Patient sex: M
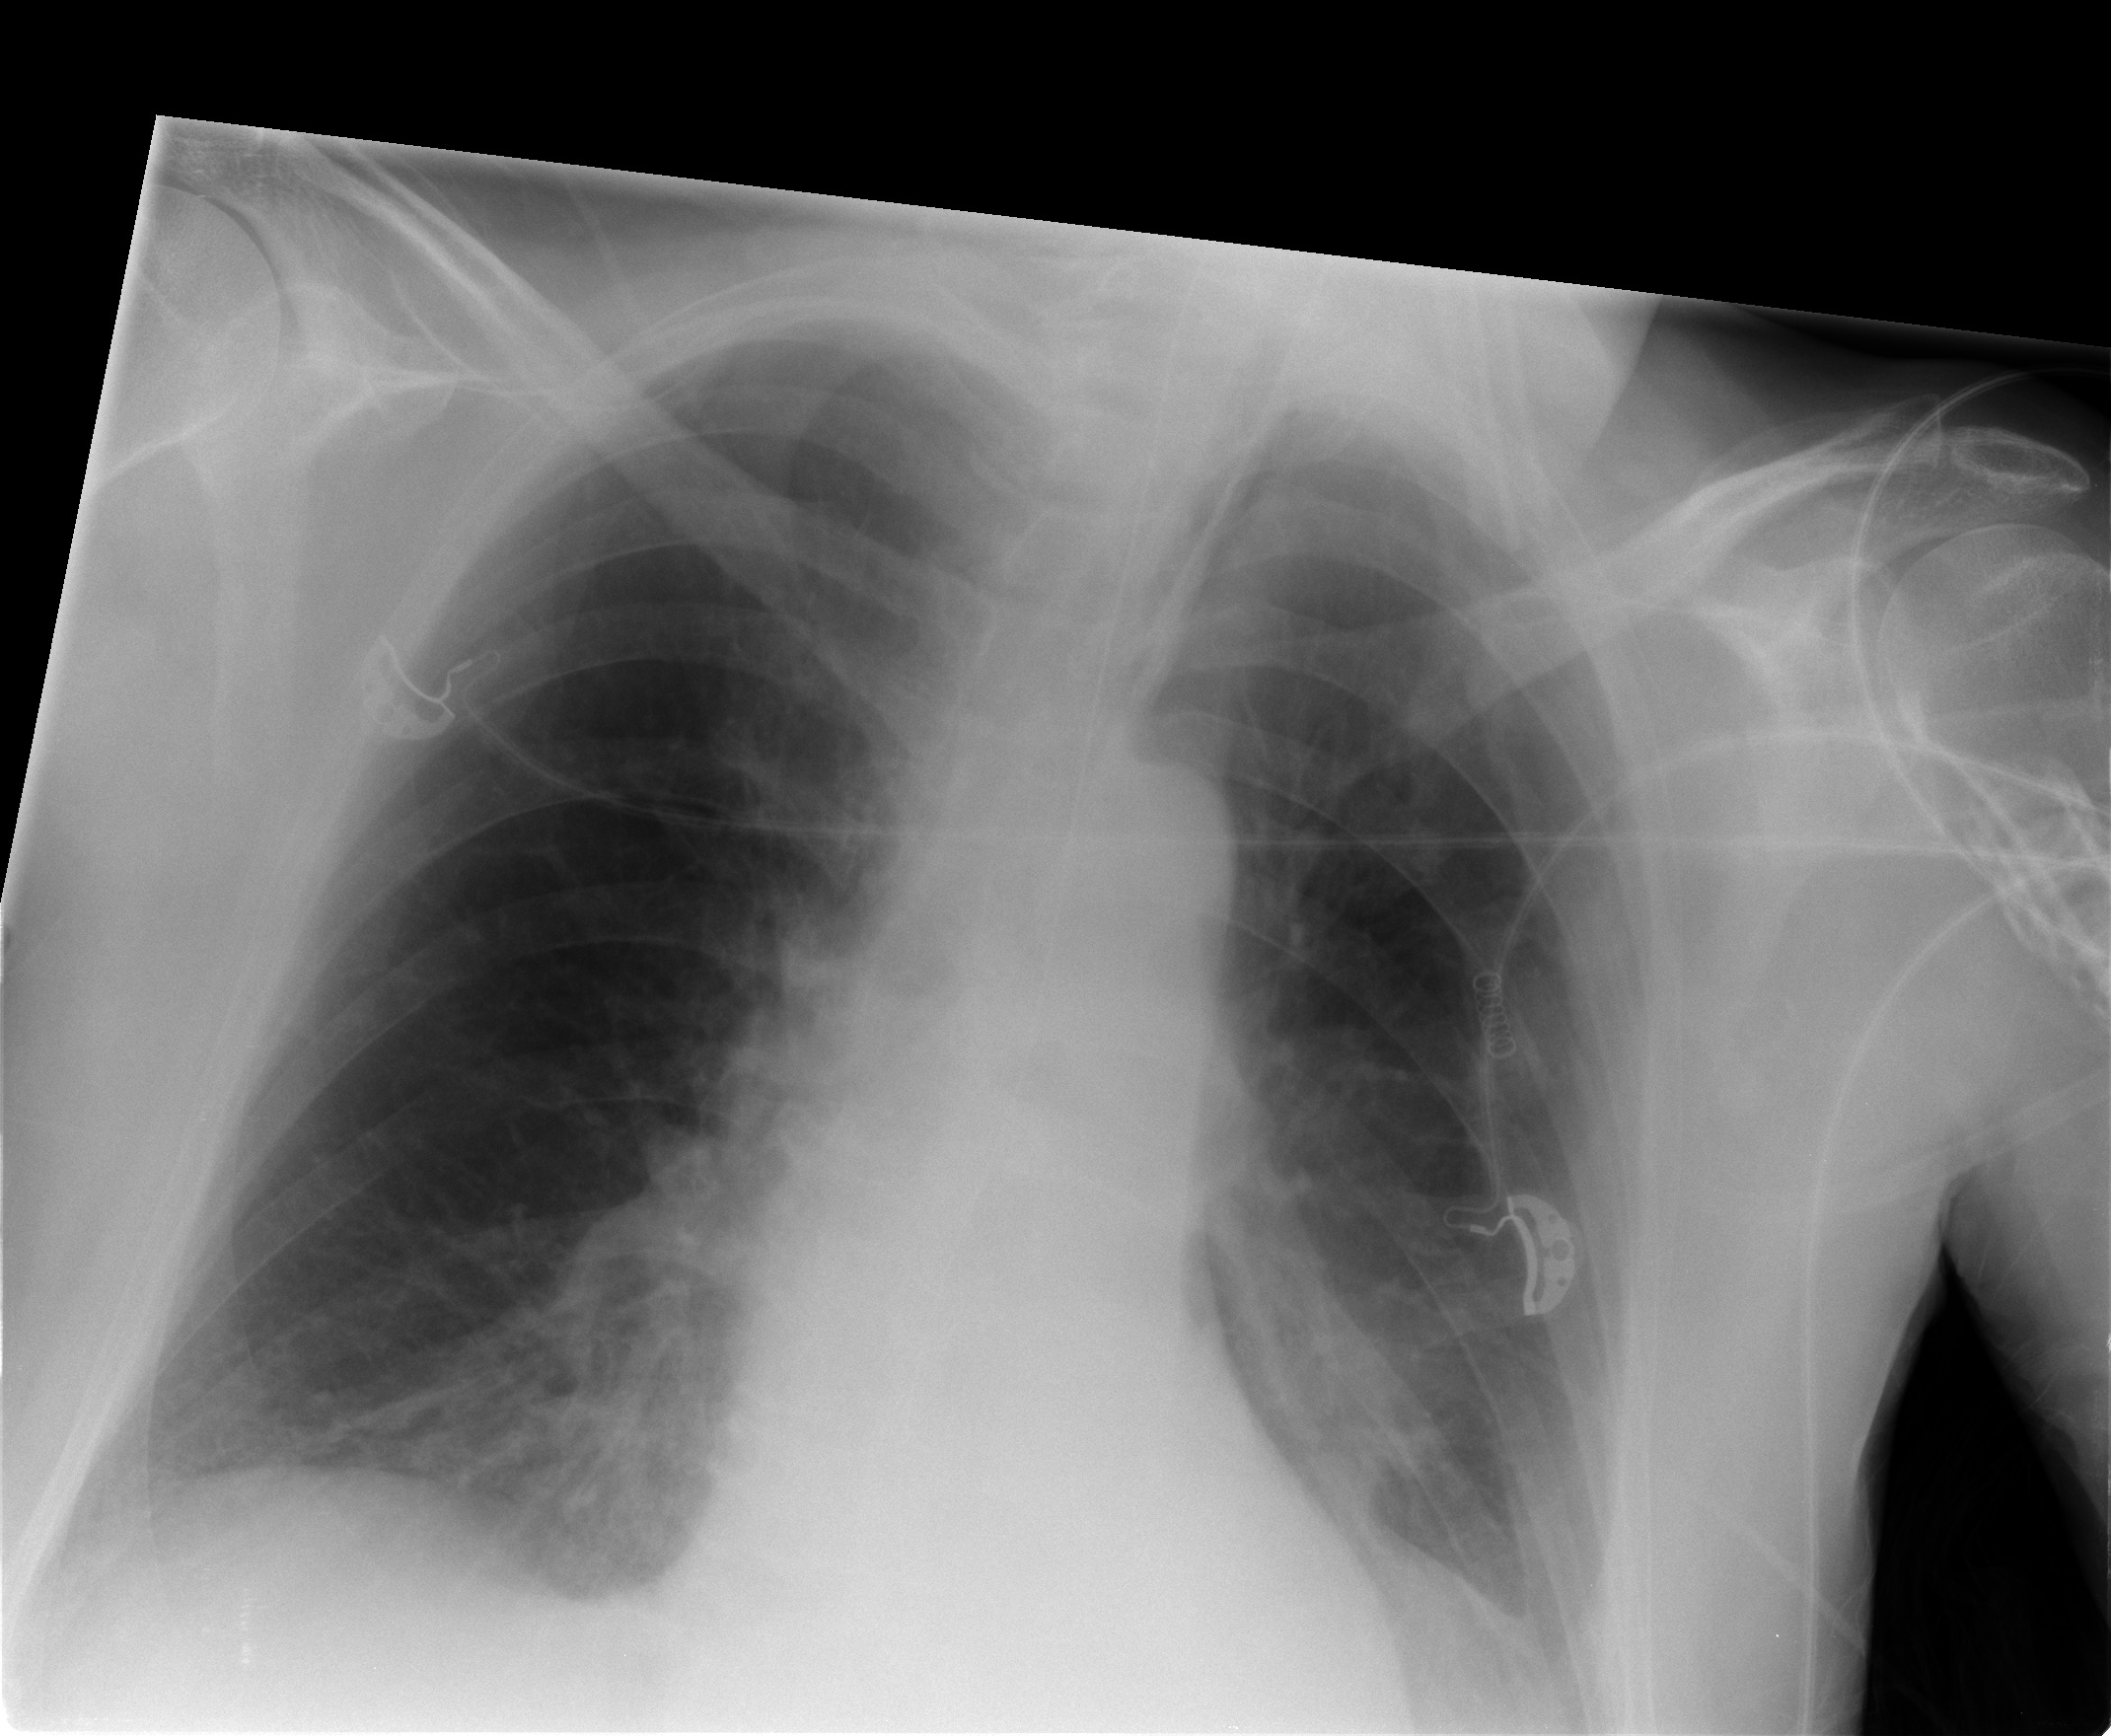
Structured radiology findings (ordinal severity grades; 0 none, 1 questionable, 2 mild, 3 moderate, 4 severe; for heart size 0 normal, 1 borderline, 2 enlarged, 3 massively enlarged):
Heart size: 0
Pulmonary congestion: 1
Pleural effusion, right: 0
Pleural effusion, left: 0
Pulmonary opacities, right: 1
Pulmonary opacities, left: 0
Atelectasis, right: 2
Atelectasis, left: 2